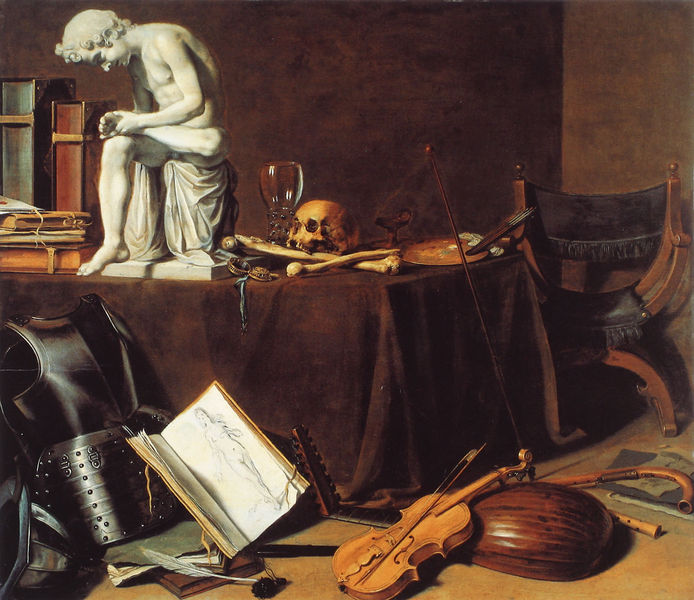
Titel: Interieur mit Vanitas-Stilleben
Künstler: Pieter Claesz
Institution: Amsterdam, Rijksmuseum
Schlagwörter: feder, glas, skizze, stuhl, tisch, zeichnung, anatomie, schädel, tischtuch, figur, fransen, decke, gitarre, instrumente, renaissance, skulptur, stillleben, bücher, schreibtisch, bogen, plastik, knochen, becher, vanitas, memento mori, panzer, antike, buch, künstler, palette, rüstung, flöte, geige, brustpanzer, harnisch, totenkopf, laute, pokal, totenschädel, dornauszieher, schreibtishc